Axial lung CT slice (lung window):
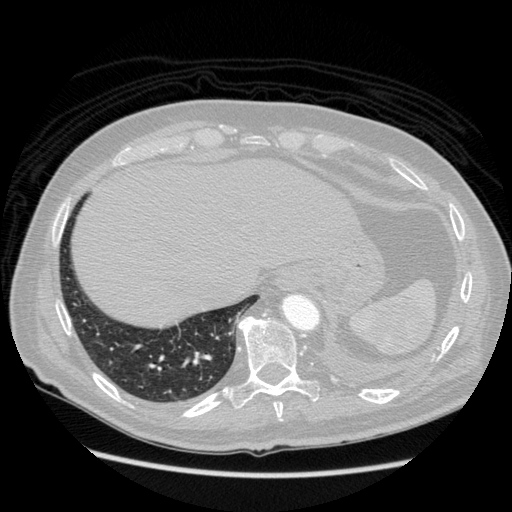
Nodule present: no